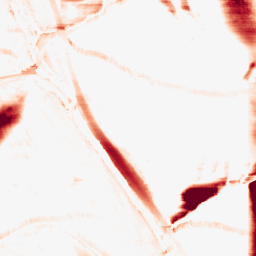
Category: morphological
Decomposition family: morphological_rect
Decomposition parameters: operation: opening
width: 50
height: 10
Upsampling method: regularized
Upsampling parameters: scale: 2
lambda_reg: 0.001
Upsampling scale: 2